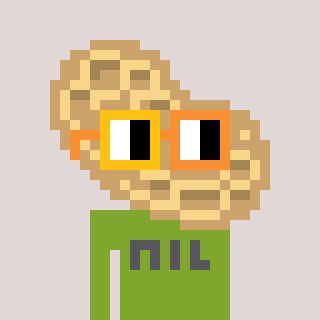
a pixel art character with square yellow and orange glasses, a peanut-shaped head and a slimegreen-colored body on a warm background